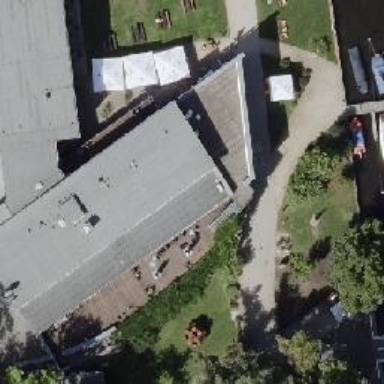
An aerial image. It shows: Restaurant.